Question: I have a group header in Crystal report and all works fine but the formatting is a bit issue with the same, I want to give some space between the left border and the name of the header, I tried everything, there are options for the text align in the Format Object, but there is no option to specify the left margin space.

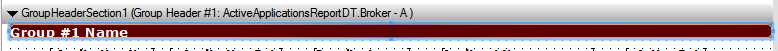
Answer: The Best way can be to give space already from the code behind. As till today, the header formatting issue is there in my crystal Report version.
So I have to do something like this.